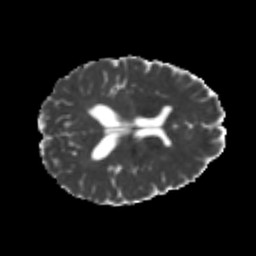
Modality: MD
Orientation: axial
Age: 21
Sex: male
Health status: healthy
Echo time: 0.074 s